Interaction volume radius: 5 \u00c5
Interaction volume height: 30 \u00c5
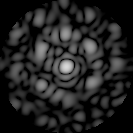
Disorder parameter: 0.5778